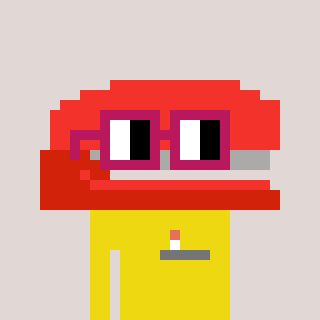
a pixel art character with square dark red glasses, a stapler-shaped head and a yellow-colored body on a warm background